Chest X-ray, PA view. Patient: 20 years old, sex F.
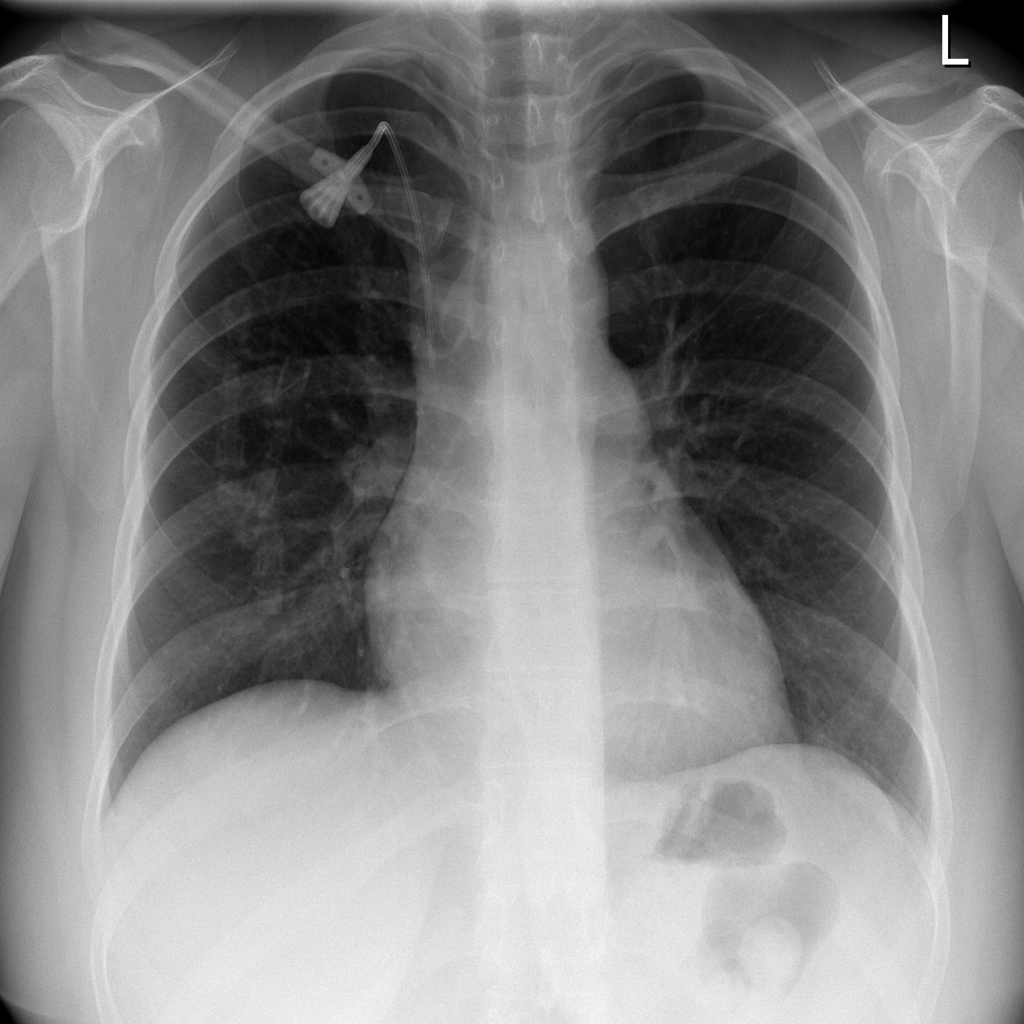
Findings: No Finding